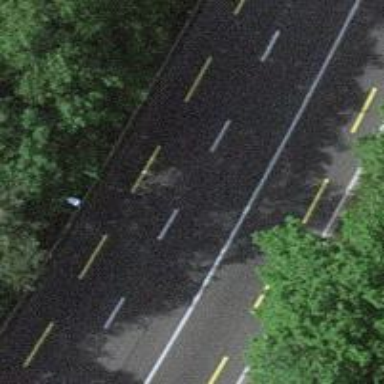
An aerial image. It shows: Primary highway with asphalt surface and designated lane for cyclists.